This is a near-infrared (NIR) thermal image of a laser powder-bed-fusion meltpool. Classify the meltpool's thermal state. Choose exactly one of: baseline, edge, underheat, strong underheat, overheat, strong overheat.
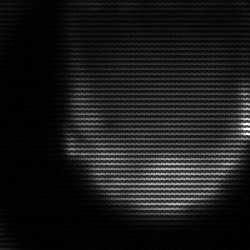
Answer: edge